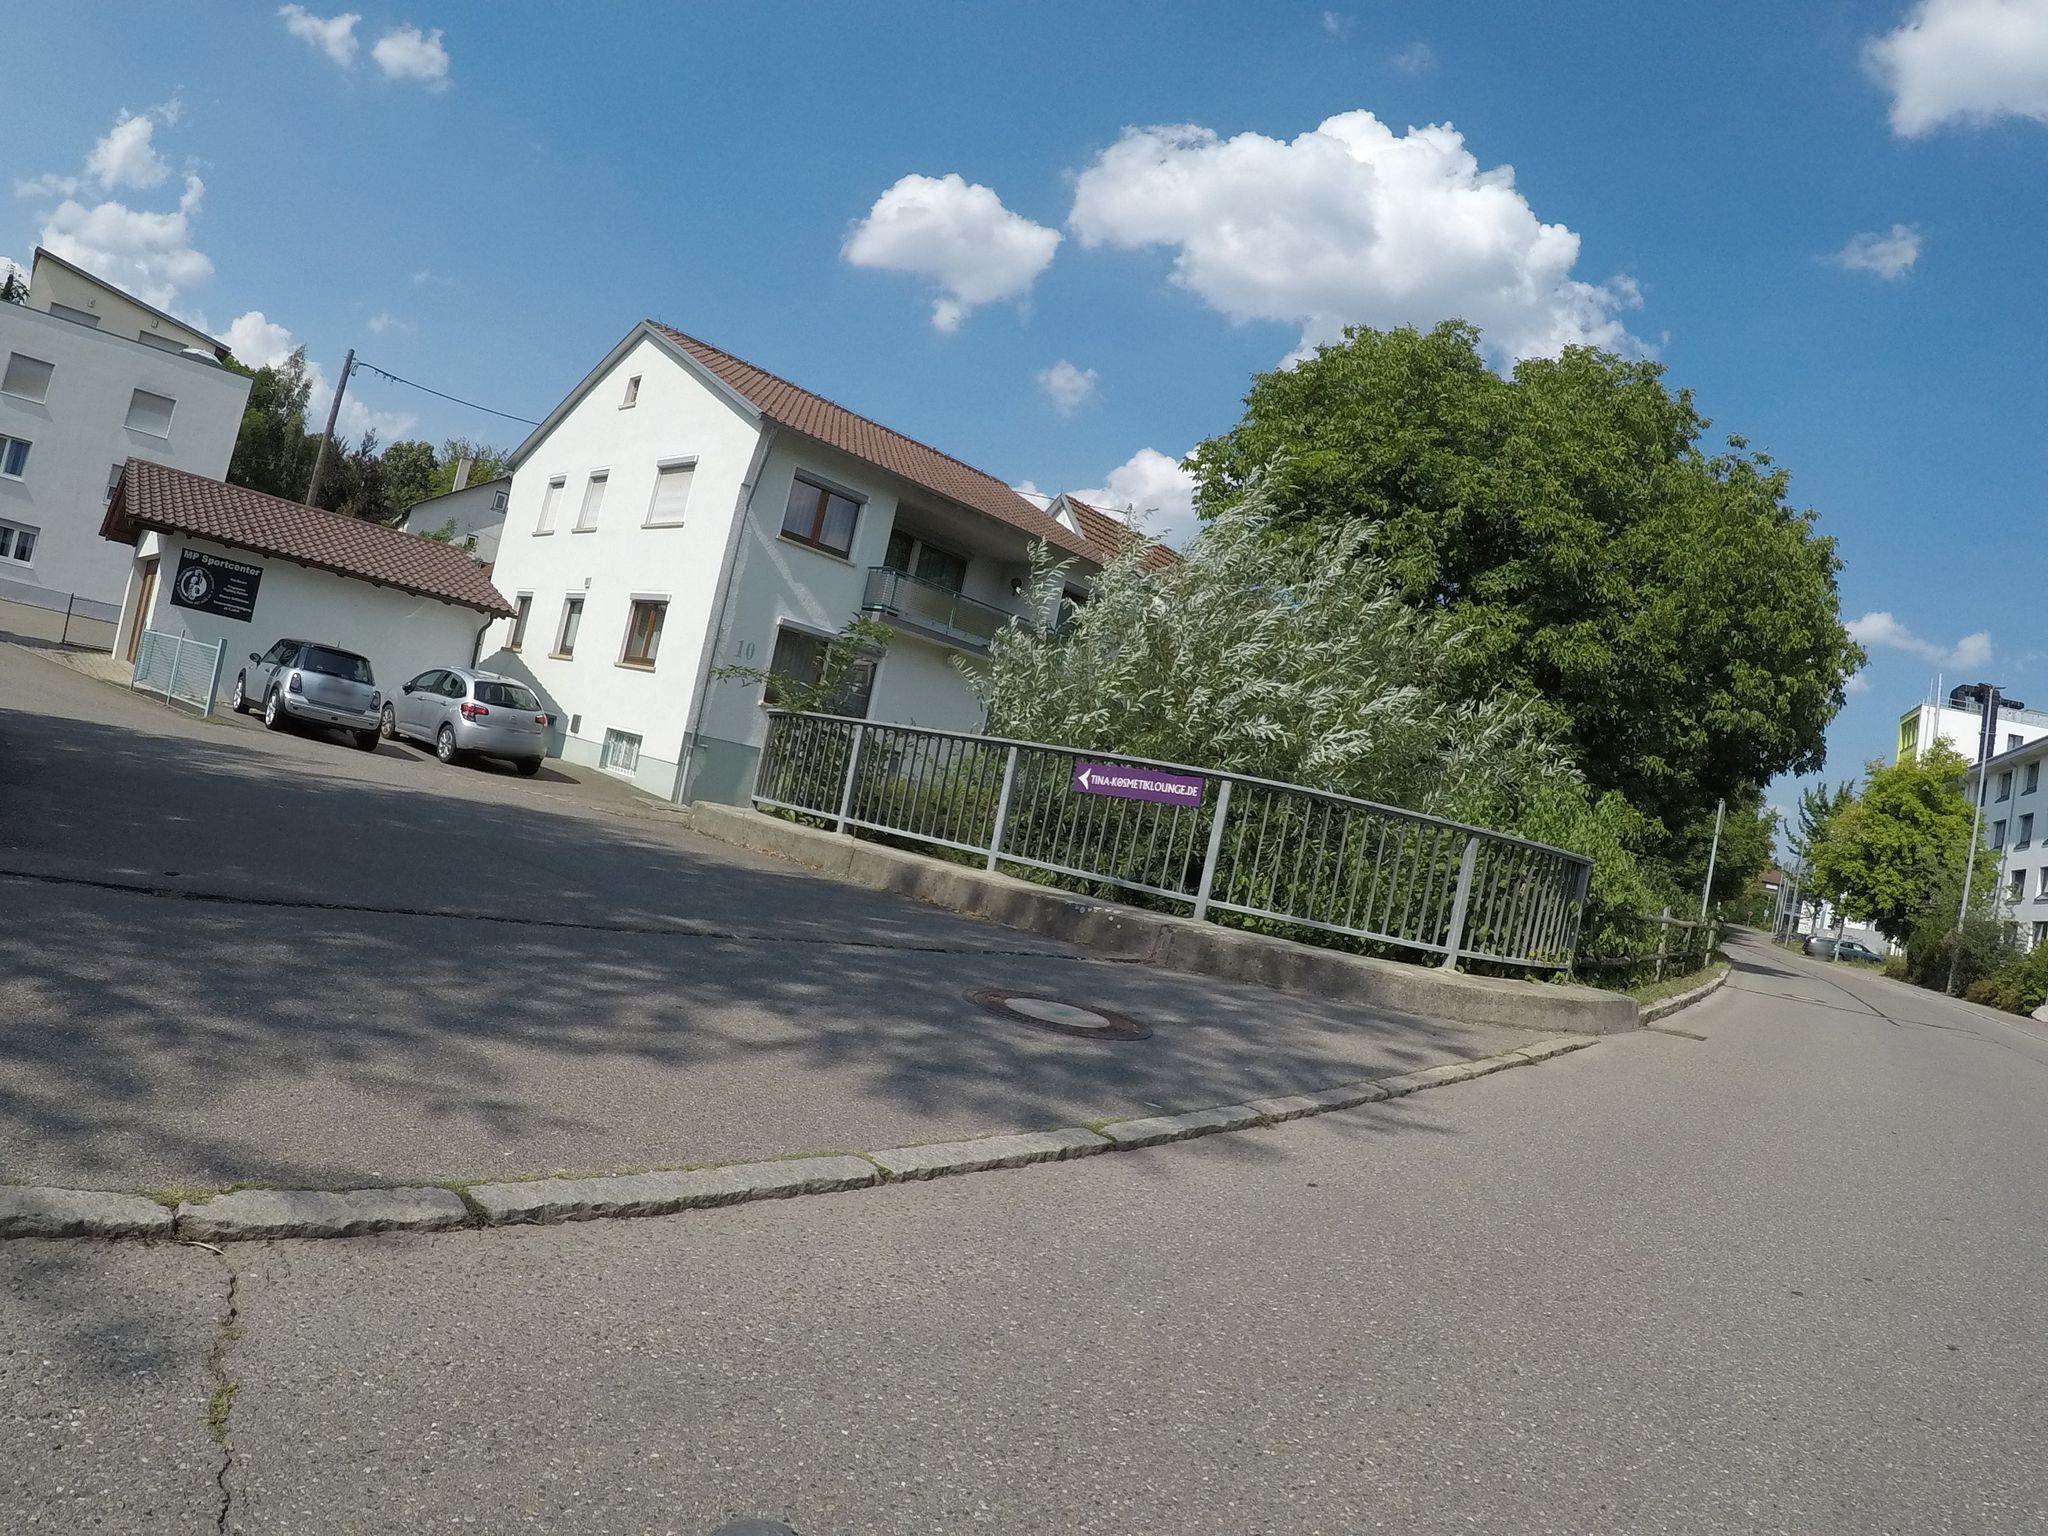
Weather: clear
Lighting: day
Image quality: good
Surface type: cycling surface
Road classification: service, footway, path
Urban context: dense urban cluster
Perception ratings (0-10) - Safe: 6.83, Lively: 7.38, Beautiful: 8.23, Boring: 7.04, Depressing: 4.76, Wealthy: 3.71